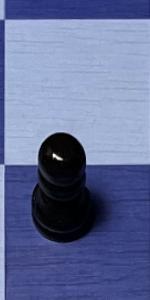
Label: Pawn_Black